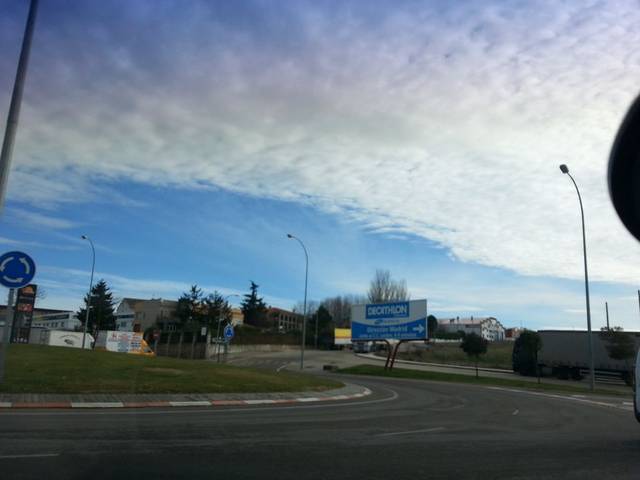
Region: Spain
Coordinates: 40.988, -5.647